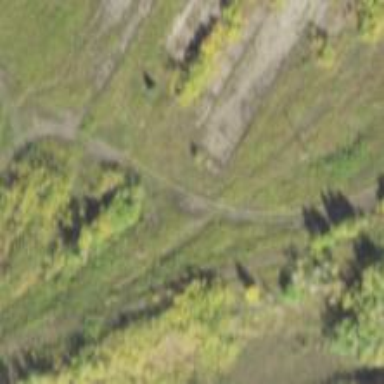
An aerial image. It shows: Abandoned railway.